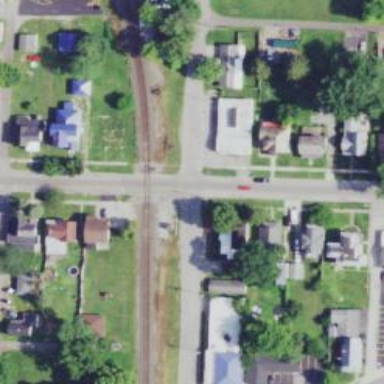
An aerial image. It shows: Railway crossing.